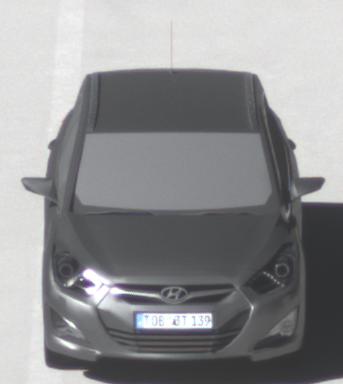
Make: Hyundai
Model: i40 Kombi 1.6 GDI
Detailed model: i40 (VF) Kombi
Model produced from: 2012/08
Model produced until: 2013/09
Doors: 5
Color: gray
Road condition: dry road
Daytime: midday
Contrast: high contrast